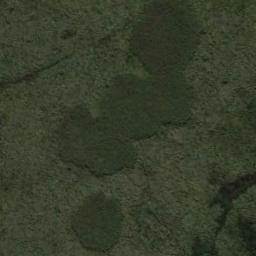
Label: wetland